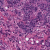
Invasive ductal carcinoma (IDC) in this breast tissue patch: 1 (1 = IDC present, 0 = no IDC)